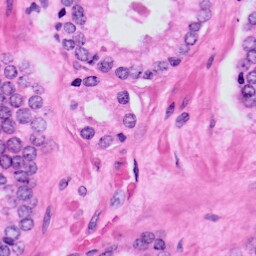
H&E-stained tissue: Prostate